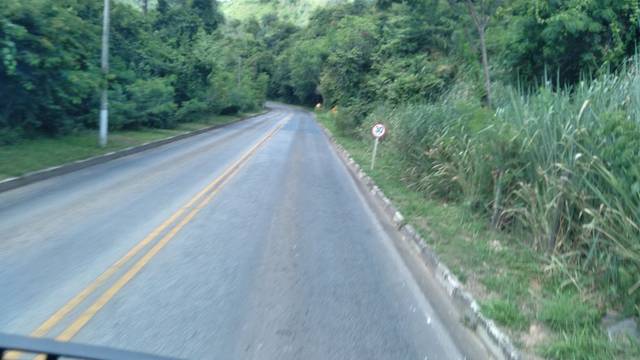
Region: Brazil
Coordinates: -19.87, -43.855